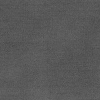
Atmospheric dust classification: dusty